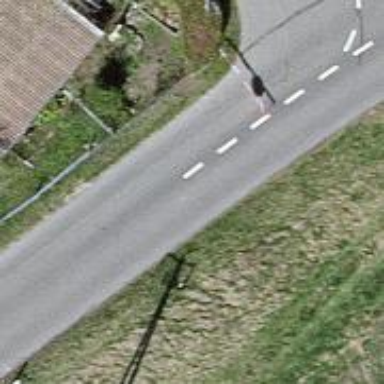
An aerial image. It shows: Tertiary road with asphalt surface.